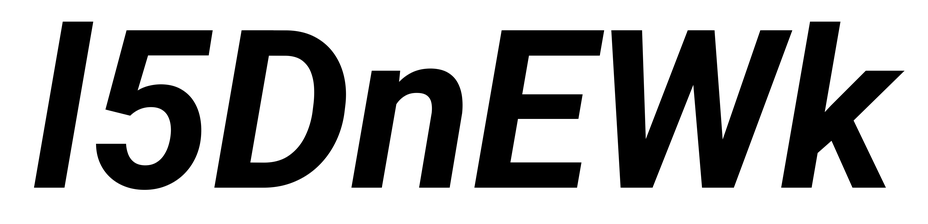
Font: Roboto-Italic_Bold_Italic